【题型】填空题　【知识点】向量　【难度】easy
如图，在$\triangle ABC$中，$AD$是$BC$边的中线，设向量$\overrightarrow{AB} = \vec{a}$，$\overrightarrow{BC} = \vec{b}$，那么用向量$\vec{a}$、$\vec{b}$表示向量$\overrightarrow{AD}$是$\underline{\quad\quad}$。

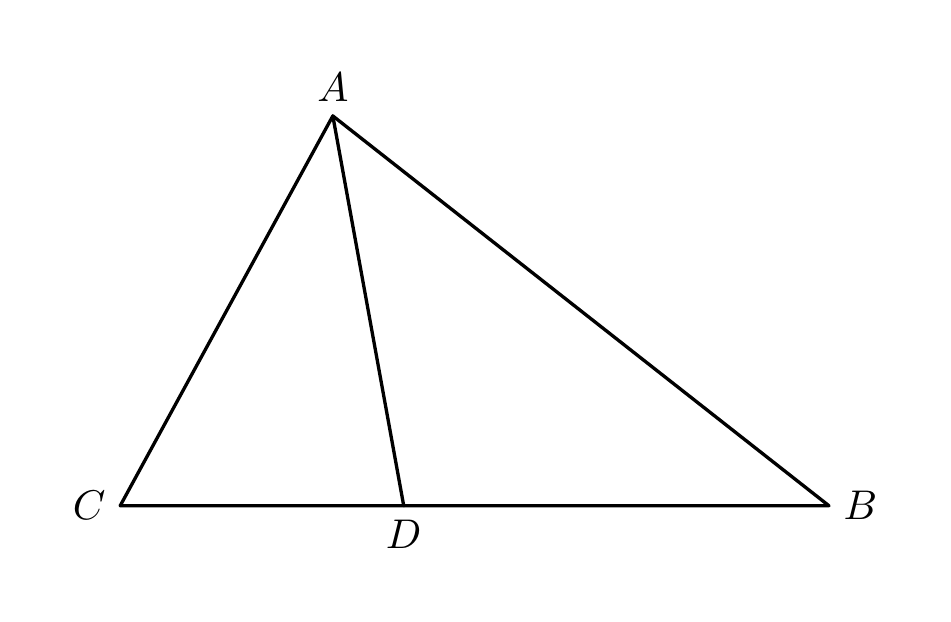
【解答】
【答案】$\dfrac{1}{2}\vec{b} + \vec{a}$

【知识点】向量的线性运算

【分析】本题考查了向量运算，先由中点得出$\overrightarrow{BD} = \dfrac{1}{2}\overrightarrow{BC} = \dfrac{1}{2}\vec{b}$，根据三角形法则列式$\overrightarrow{AD} = \overrightarrow{BD} + \overrightarrow{AB}$，然后计算，即可作答。

【详解】解：$\because AD$是$BC$边的中线，$\overrightarrow{BC} = \vec{b}$，
$\therefore \overrightarrow{BD} = \dfrac{1}{2}\overrightarrow{BC} = \dfrac{1}{2}\vec{b}$，

$\because \overrightarrow{AD} = \overrightarrow{BD} + \overrightarrow{AB}$，$\overrightarrow{AB} = \vec{a}$，
$\therefore \overrightarrow{AD} = \dfrac{1}{2}\vec{b} + \vec{a}$，

故答案为：$\dfrac{1}{2}\vec{b} + \vec{a}$。